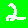
Digit: 2